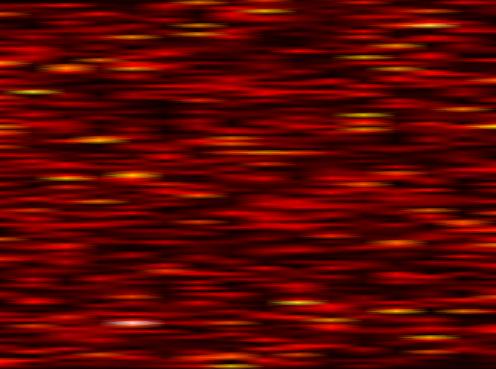
Label: OFDM